Fundus camera: zeiss
Shooting center: fovea
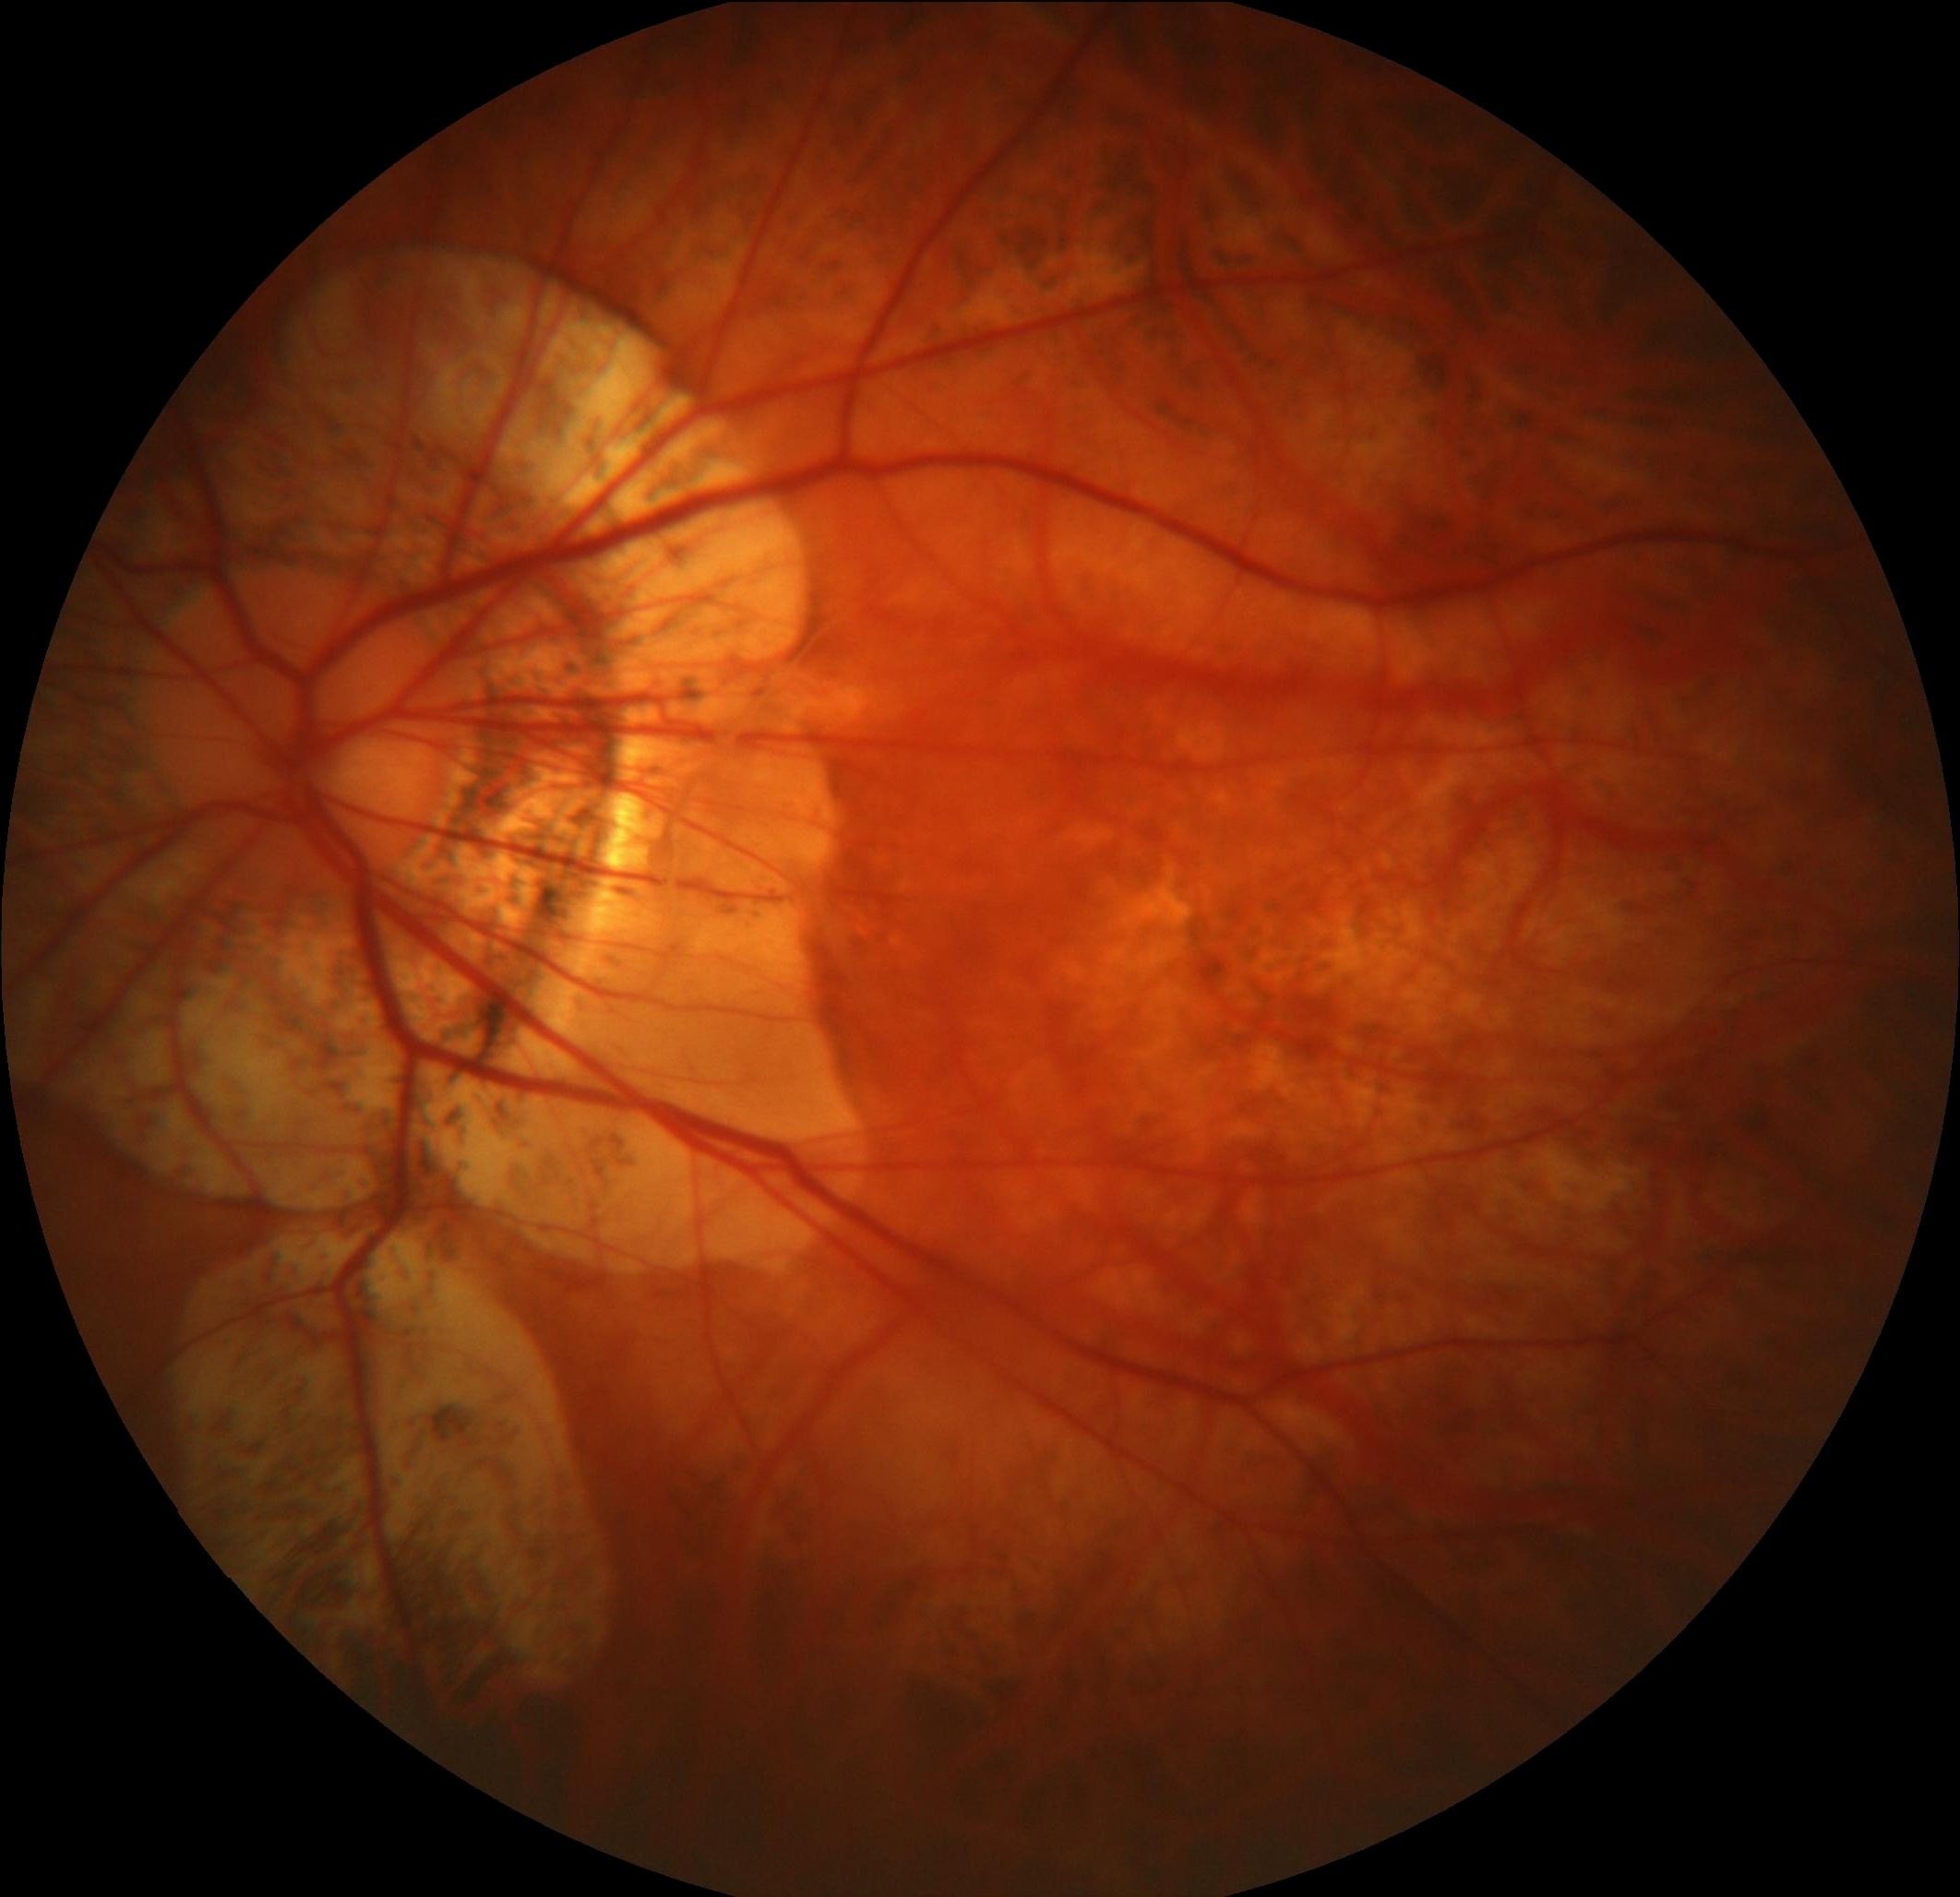
Pathologic myopia: yes
Patchy retinal atrophy: present
Retinal detachment: absent